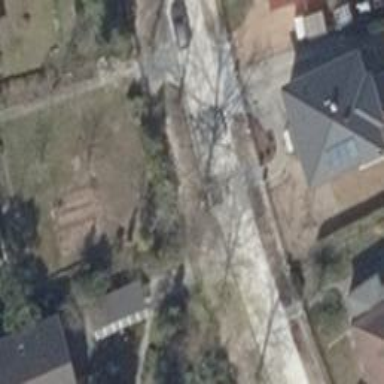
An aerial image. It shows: Footway.